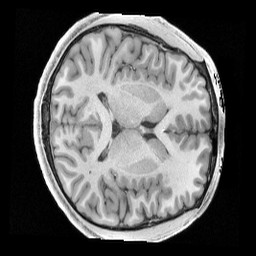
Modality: T1w
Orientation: axial
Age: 21
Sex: male
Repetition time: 2.4 s
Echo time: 0.00222 s